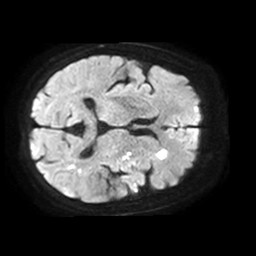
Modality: TRACE
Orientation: axial
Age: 72
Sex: female
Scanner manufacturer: philips
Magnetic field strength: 1.5 T
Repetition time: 3.393 s
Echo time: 0.06922 s